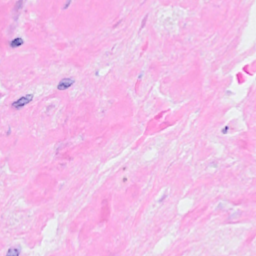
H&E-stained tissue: Breast